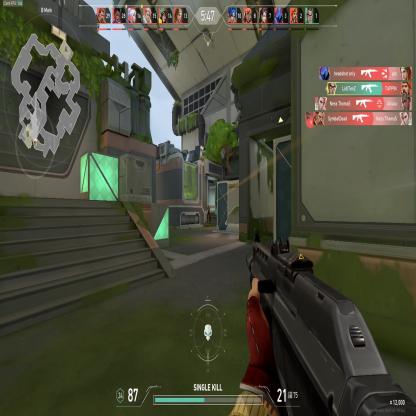
Label: enemy